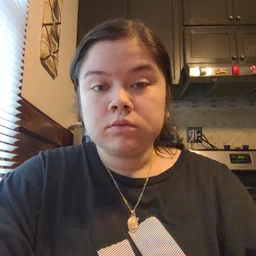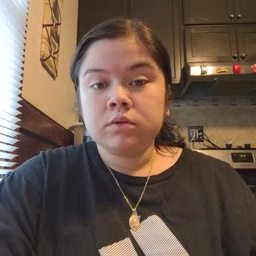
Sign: cry